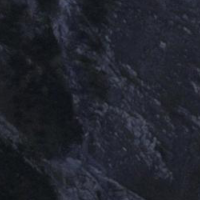
EUNIS habitat code: 48
Species observed at this site:
Parnassia palustris